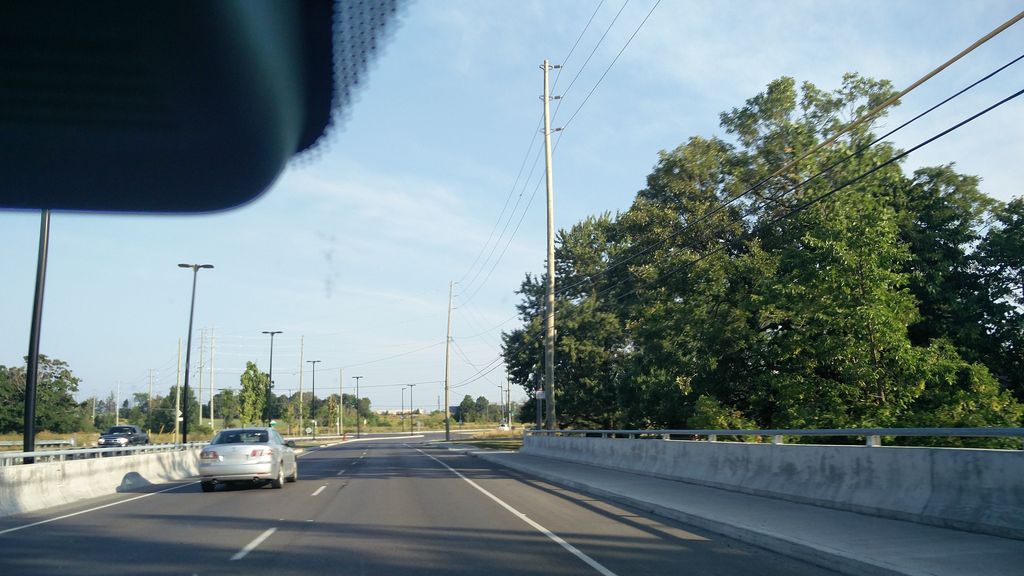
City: ottawa-gatineau